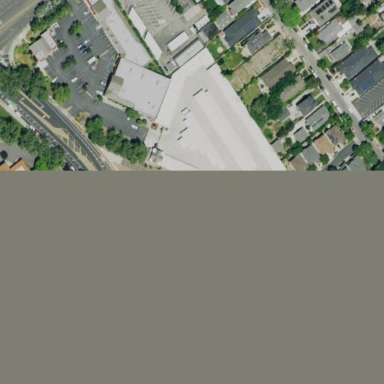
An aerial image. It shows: Retail area with storage rental shop.